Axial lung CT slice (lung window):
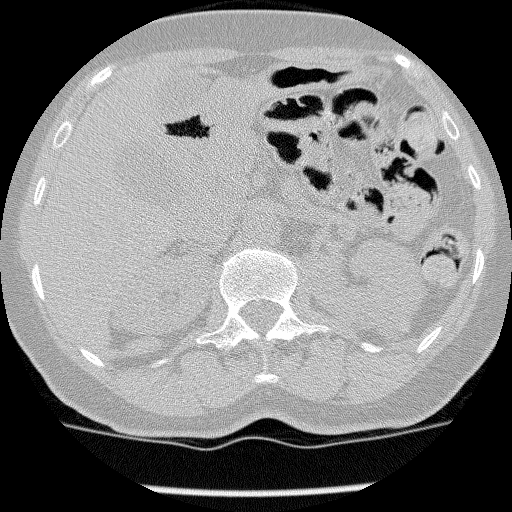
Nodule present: no